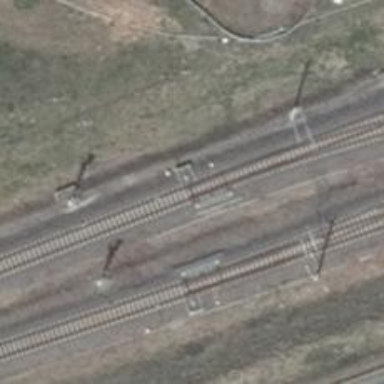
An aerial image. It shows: Railway switch with the turnout on the right side.